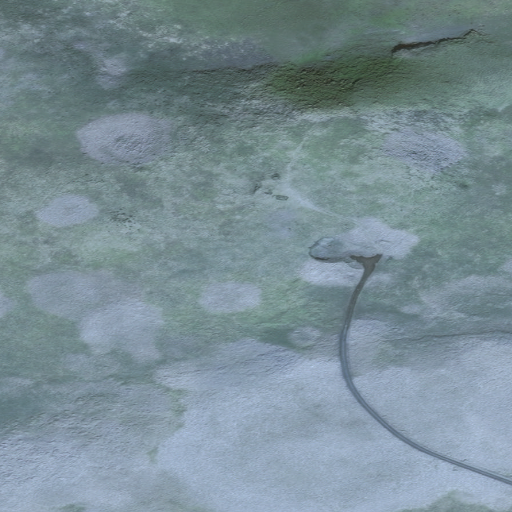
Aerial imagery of mountain in Alaska named Hutchinson Hill containing only unknown